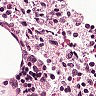
Metastatic tissue present: no